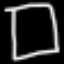
Label: square